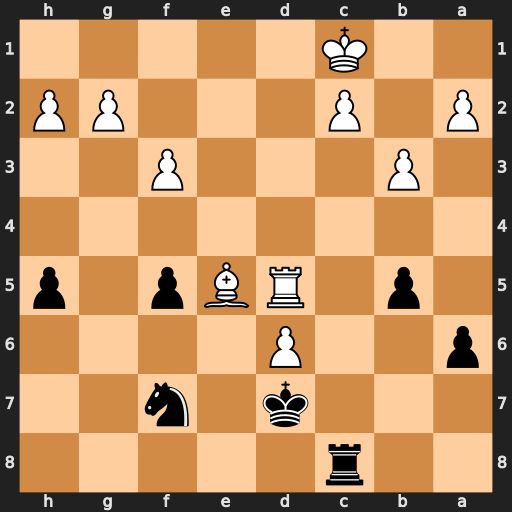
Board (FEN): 2r5/3k1n2/p2P4/1p1RBp1p/8/1P3P2/P1P3PP/2K5
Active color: b
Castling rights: -
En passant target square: -
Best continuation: Ke6 d7 Rd8 Bc7 Kxd5 Bxd8 Nxd8